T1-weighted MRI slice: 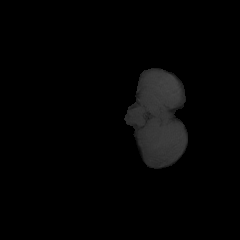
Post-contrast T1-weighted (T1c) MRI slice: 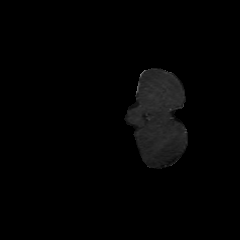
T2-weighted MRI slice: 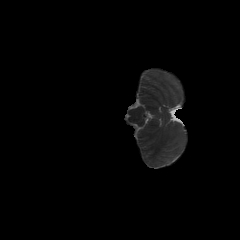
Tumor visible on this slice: no